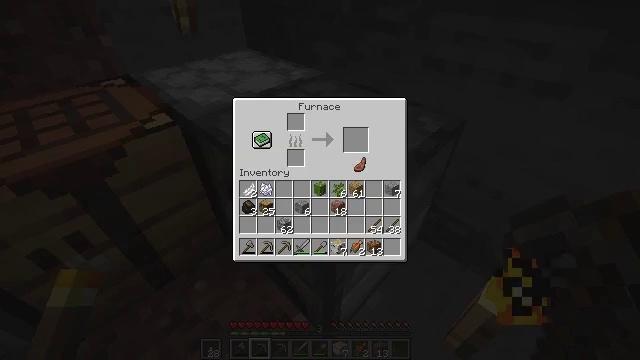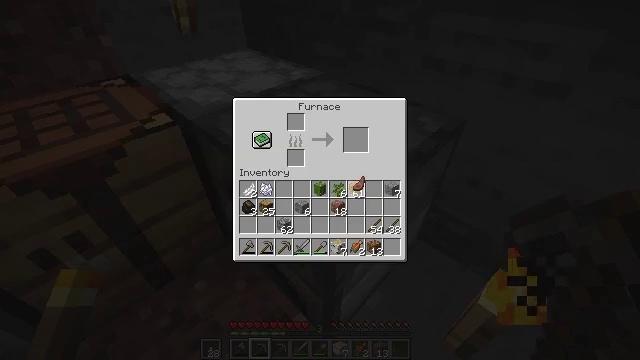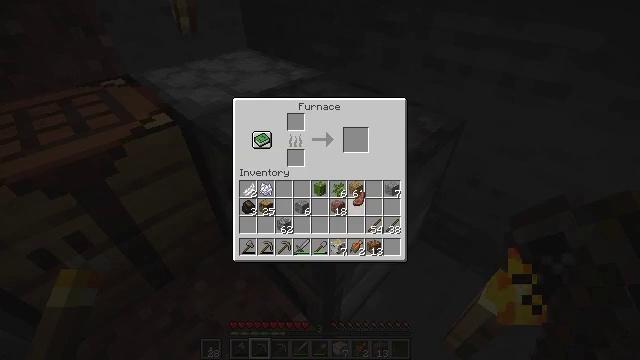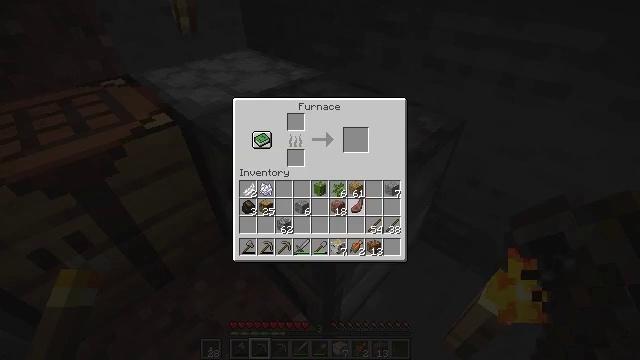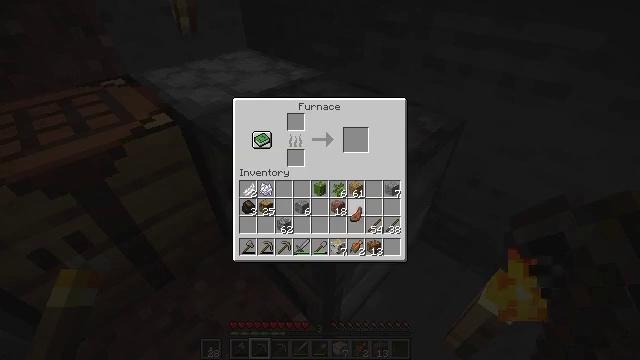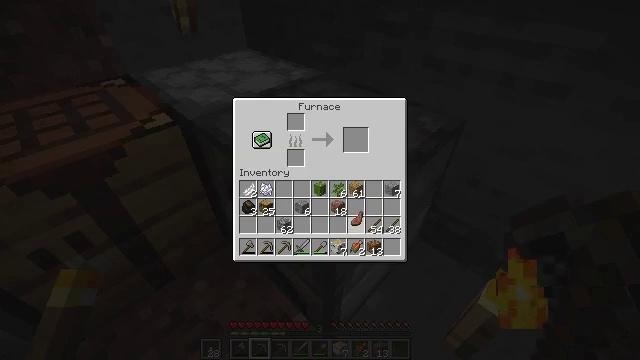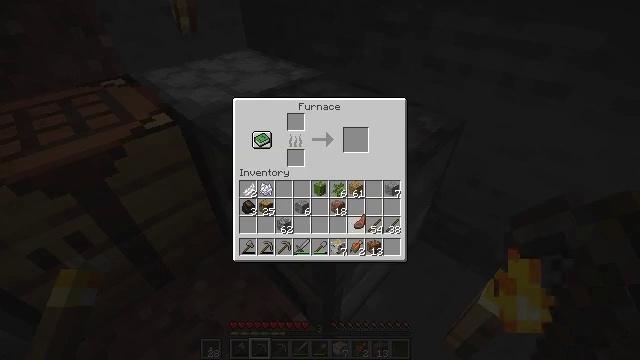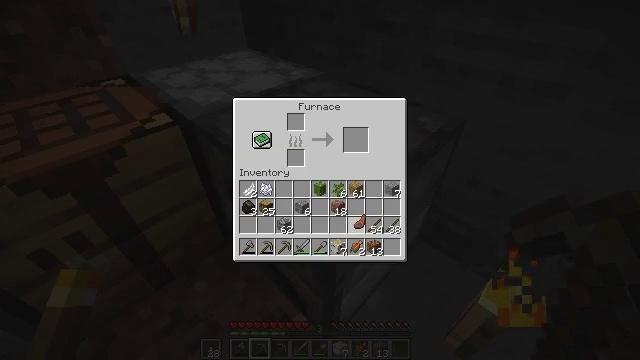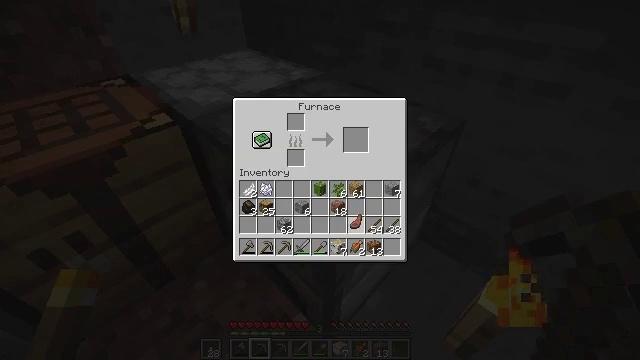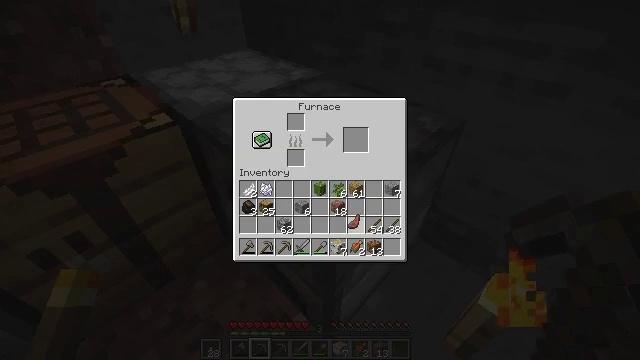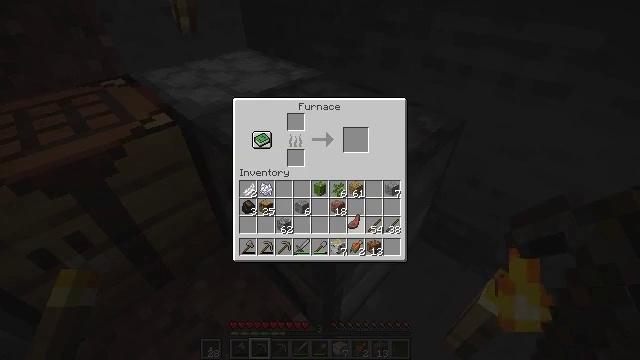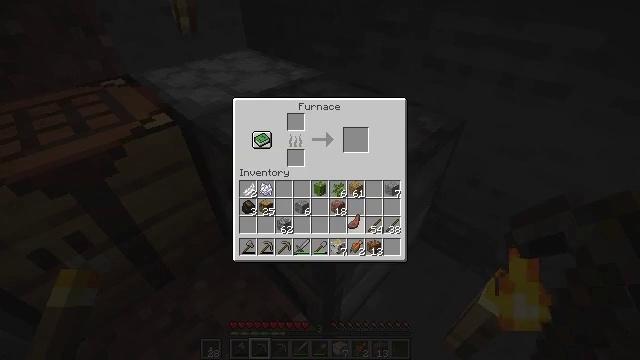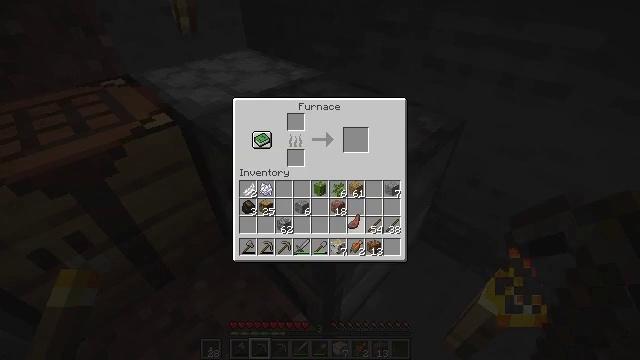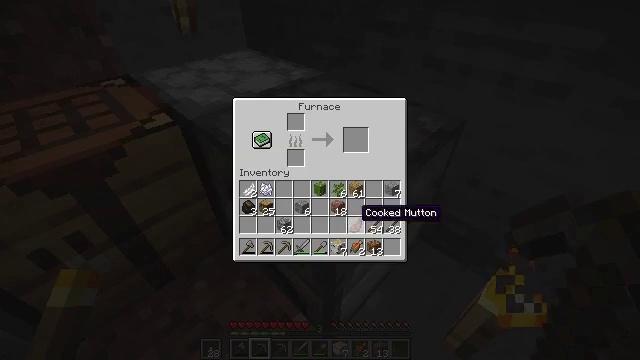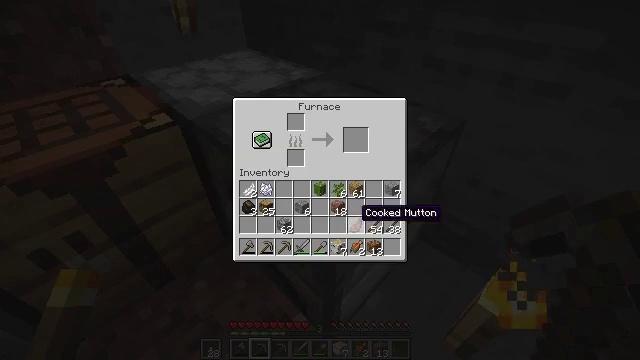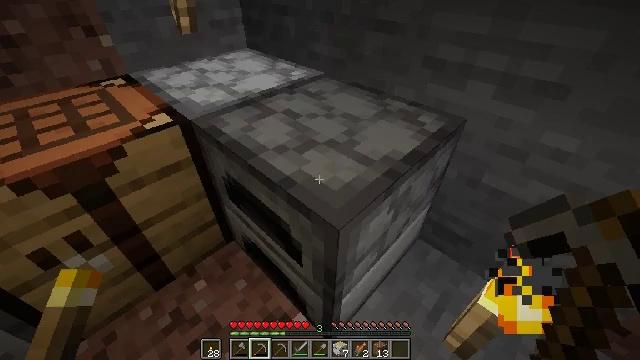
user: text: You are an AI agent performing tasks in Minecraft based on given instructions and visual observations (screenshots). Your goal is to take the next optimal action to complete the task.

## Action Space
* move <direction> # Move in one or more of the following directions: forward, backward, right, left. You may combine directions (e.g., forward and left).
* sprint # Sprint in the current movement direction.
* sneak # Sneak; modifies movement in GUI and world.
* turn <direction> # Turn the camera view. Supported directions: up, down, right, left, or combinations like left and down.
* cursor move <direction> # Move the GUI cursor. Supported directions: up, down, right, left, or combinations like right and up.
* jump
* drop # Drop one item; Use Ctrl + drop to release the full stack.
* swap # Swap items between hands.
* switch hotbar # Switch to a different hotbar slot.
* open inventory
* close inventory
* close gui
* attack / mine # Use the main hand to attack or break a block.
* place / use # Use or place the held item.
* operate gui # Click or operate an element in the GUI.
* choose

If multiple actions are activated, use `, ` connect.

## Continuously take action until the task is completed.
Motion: motion action
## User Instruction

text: Get cooked salmon by cooking raw salmon in the furnace.
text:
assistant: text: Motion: cursor move down, open gui
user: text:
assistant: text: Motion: cursor move down
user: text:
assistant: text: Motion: cursor move down
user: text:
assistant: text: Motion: cursor move down
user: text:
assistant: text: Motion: no_op
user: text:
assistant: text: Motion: no_op
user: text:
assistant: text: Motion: no_op
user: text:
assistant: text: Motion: no_op
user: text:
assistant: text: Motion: no_op
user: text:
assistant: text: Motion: operate gui
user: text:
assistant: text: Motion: operate gui
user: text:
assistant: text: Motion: operate gui
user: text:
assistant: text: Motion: no_op
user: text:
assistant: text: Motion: no_op
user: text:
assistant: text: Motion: no_op
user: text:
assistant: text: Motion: close gui
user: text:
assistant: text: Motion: open inventory
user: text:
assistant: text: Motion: move left, turn left and up
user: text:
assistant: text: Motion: move left, turn left and up
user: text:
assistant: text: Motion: move forward and move left, turn up
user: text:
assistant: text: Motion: move forward and move left, turn right and up
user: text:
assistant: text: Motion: move forward, turn right and up
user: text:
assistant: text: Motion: no_op
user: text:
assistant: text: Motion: turn right
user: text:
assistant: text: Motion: turn right and down
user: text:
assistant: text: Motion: no_op
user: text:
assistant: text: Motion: turn left and down
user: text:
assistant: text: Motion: turn left and down
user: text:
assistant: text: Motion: no_op
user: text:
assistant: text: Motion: use / place